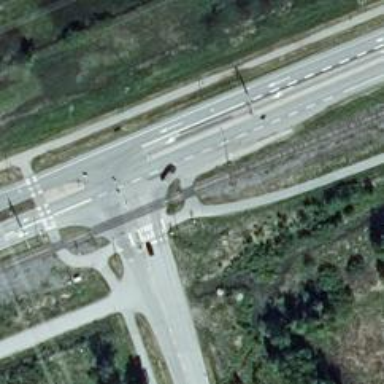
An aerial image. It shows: Uncontrolled railway crossing with lights and saltire markings.